Aerial crown-view tile of a tropical tree (Barro Colorado Island, Panama), acquired 20250124:
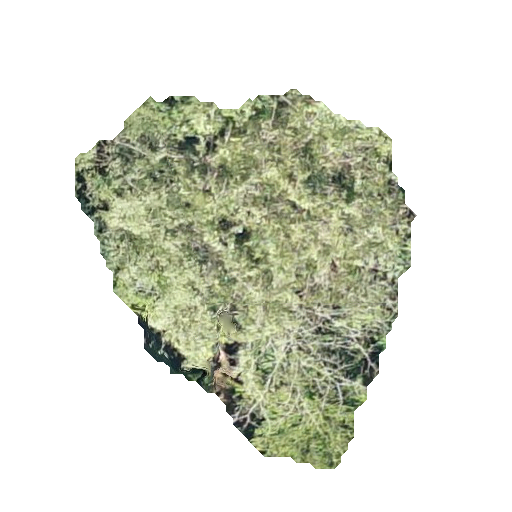
Species: Hura crepitans
GBIF accepted scientific name: Hura crepitans
Crown area: 129.302 m²